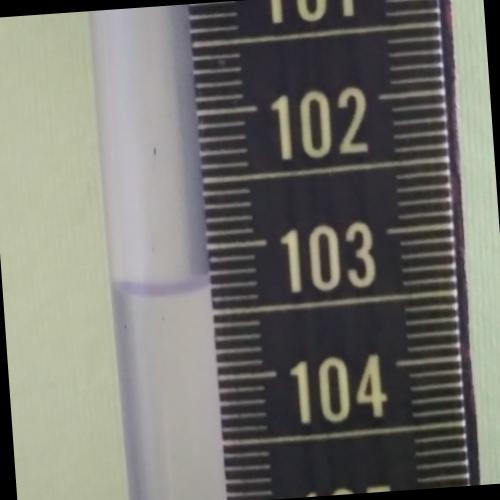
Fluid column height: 103.3 cm